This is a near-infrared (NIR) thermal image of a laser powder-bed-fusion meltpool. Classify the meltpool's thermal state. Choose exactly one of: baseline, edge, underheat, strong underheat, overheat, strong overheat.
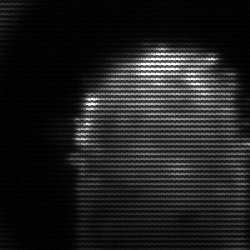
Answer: baseline